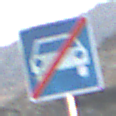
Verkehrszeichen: EndeKraftfahrstrasse
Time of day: SunriseSunset
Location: Outdoor (Nature)
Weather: PartlyCloudy
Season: NotSpecified
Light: Natural